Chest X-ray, PA view. Patient: 54 years old, sex M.
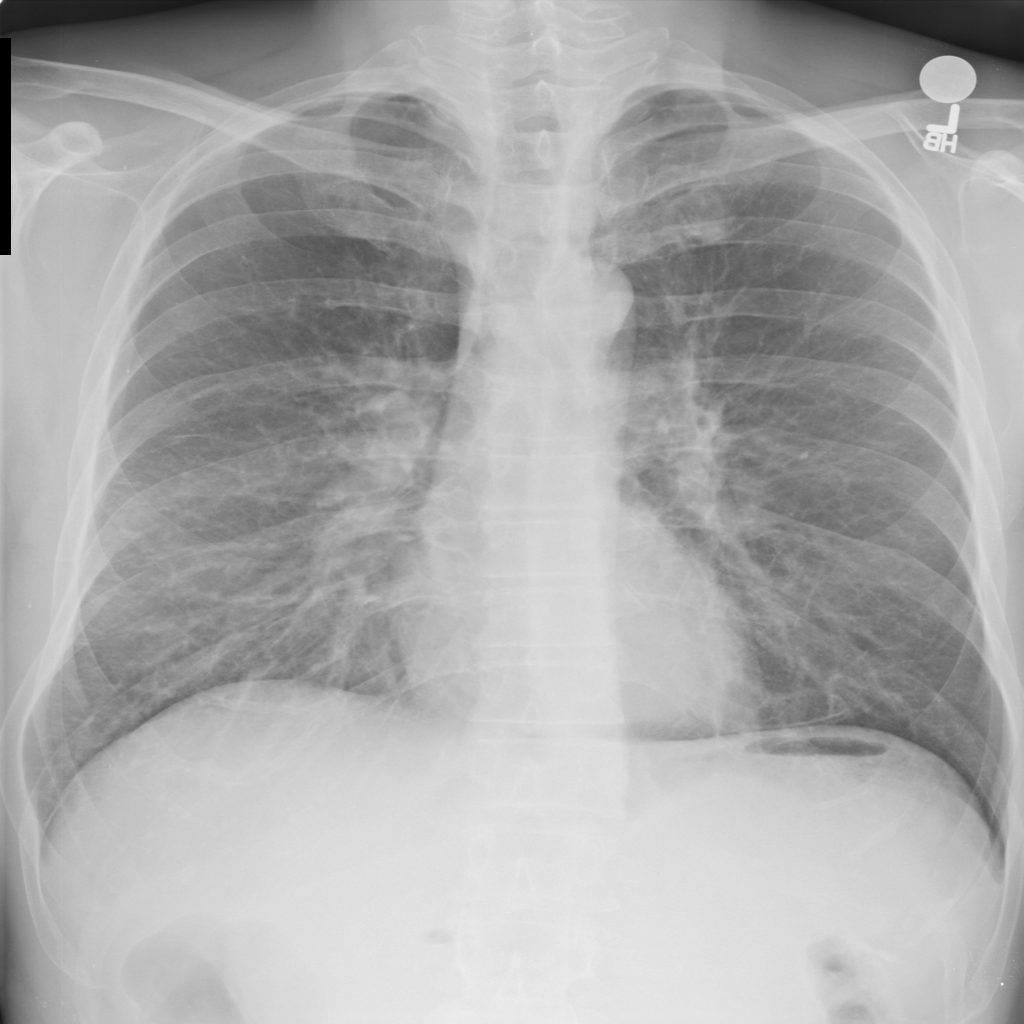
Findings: No Finding